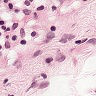
Metastatic tissue present: no